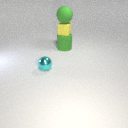
large green rubber cylinder below large green rubber sphere